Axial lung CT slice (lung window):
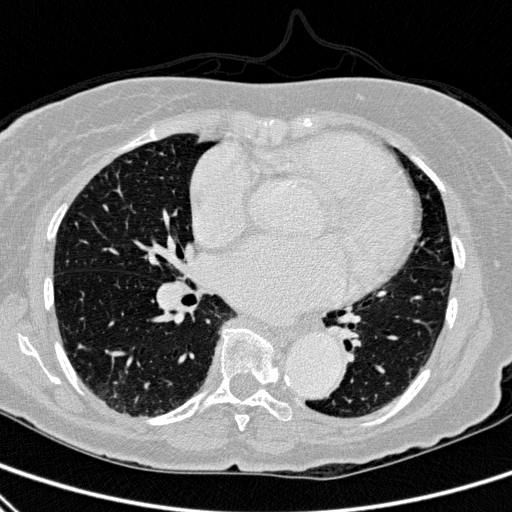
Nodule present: no